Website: bh-photo
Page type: cross-sells
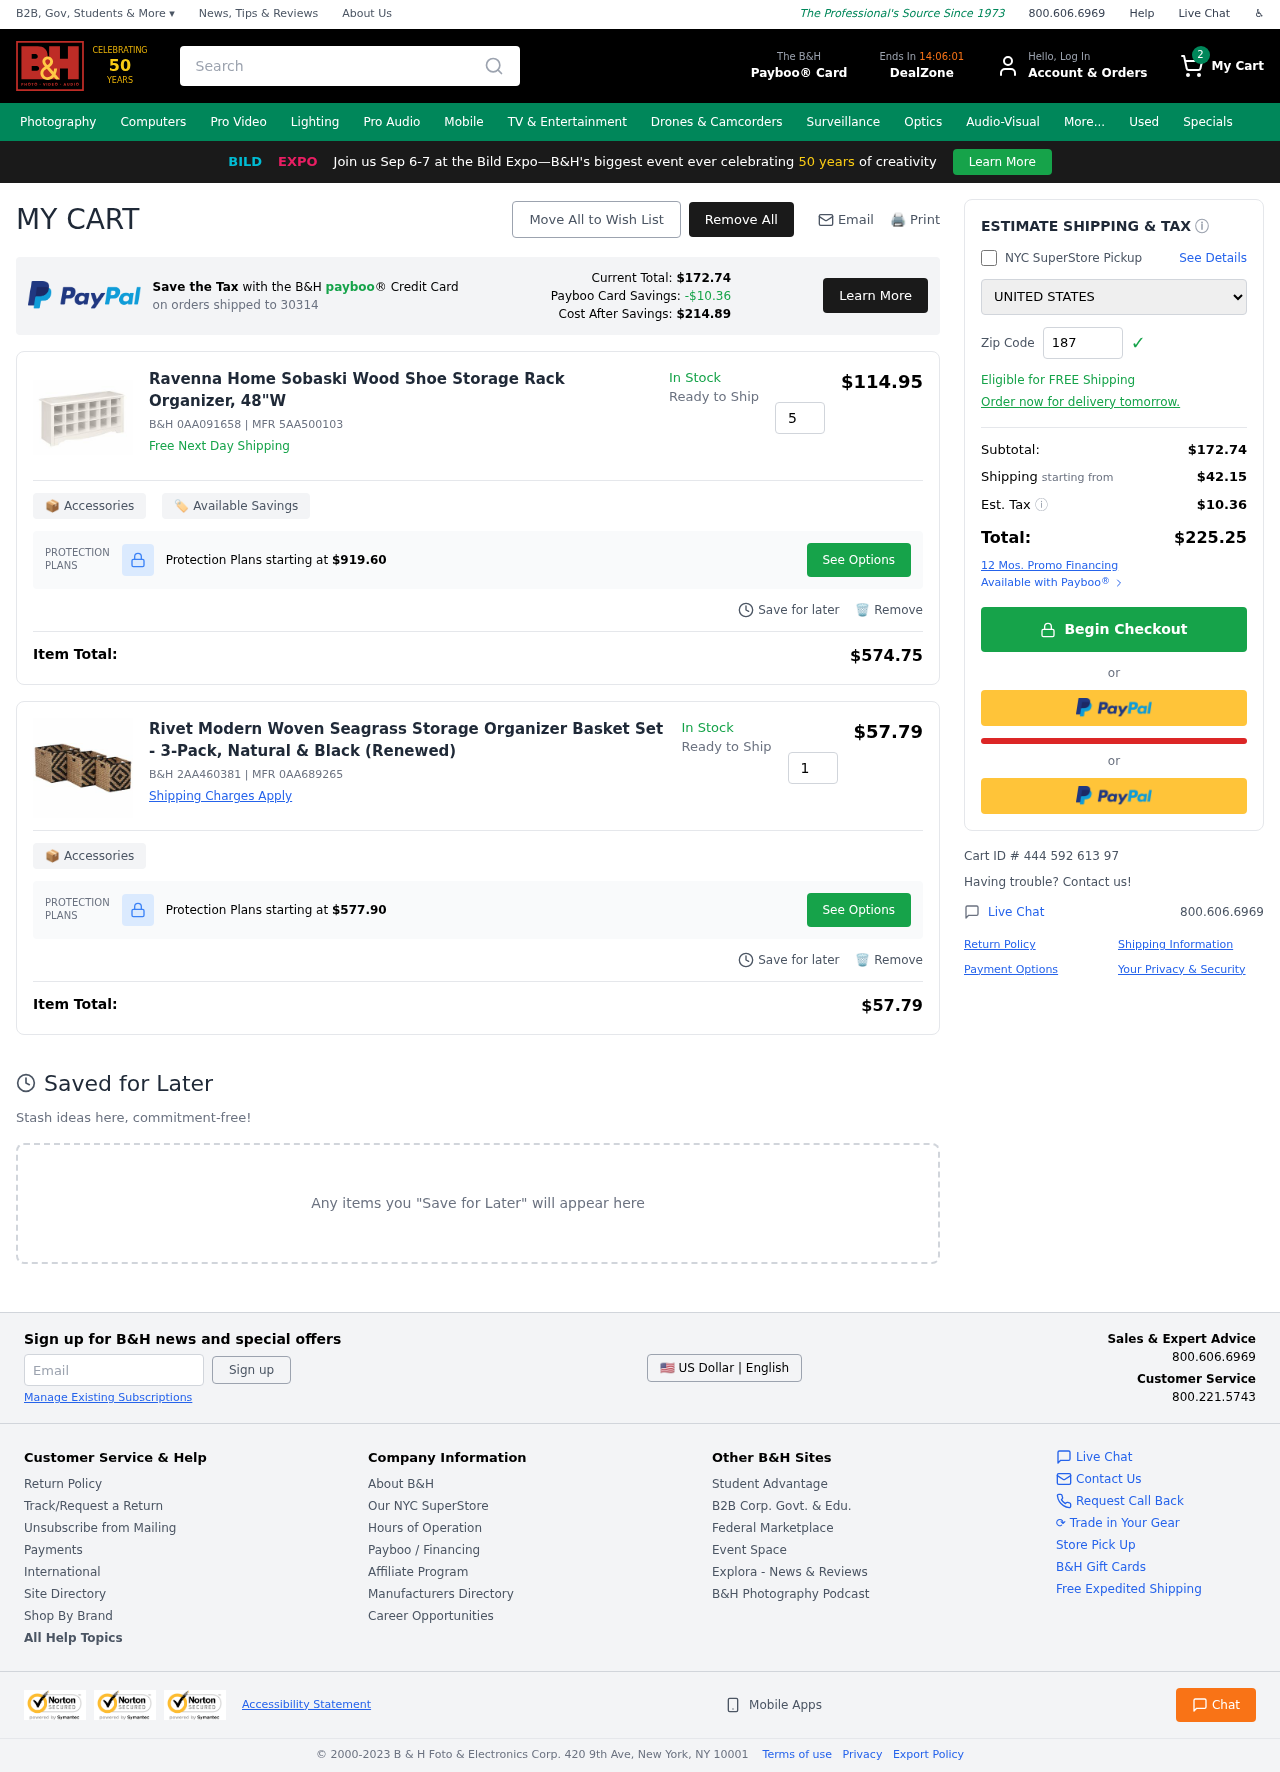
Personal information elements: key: PII_COUNTRY
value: United States
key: PII_POSTCODE
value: on orders shipped to 30314
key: PII_POSTCODE2
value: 18777
Product elements: key: PRODUCT1_NAME
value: Ravenna Home Sobaski Wood Shoe Storage Rack Organizer, 48"W
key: PRODUCT1_PRICE
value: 114.95
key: PRODUCT1_QUANTITY
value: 5
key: PRODUCT2_NAME
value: Rivet Modern Woven Seagrass Storage Organizer Basket Set - 3-Pack, Natural & Black (Renewed)
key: PRODUCT2_PRICE
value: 57.79
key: PRODUCT2_QUANTITY
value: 1
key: PRODUCT1_SKU
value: B&H 0AA091658
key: PRODUCT1_MFR
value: MFR 5AA500103
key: PRODUCT1_PROTECTION_PRICE
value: $919.60
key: PRODUCT1_ITEM_TOTAL
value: $574.75
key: PRODUCT2_SKU
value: B&H 2AA460381
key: PRODUCT2_MFR
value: MFR 0AA689265
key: PRODUCT2_PROTECTION_PRICE
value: $577.90
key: PRODUCT2_ITEM_TOTAL
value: $57.79
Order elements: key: ORDER_NUM_ITEMS
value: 2
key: PAYBOO_CURRENT_TOTAL
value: $172.74
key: ORDER_SUBTOTAL
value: $172.74
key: ORDER_SHIPPING_COST
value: $42.15
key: ORDER_TAX
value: $10.36
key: ORDER_TOTAL
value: $225.25
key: ORDER_ID
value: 444 592 613 97
Search elements: key: HEADER_SEARCH
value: Search
Other elements: key: PAYBOO_SAVINGS
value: -$10.36
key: PAYBOO_COST_AFTER_SAVINGS
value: $214.89